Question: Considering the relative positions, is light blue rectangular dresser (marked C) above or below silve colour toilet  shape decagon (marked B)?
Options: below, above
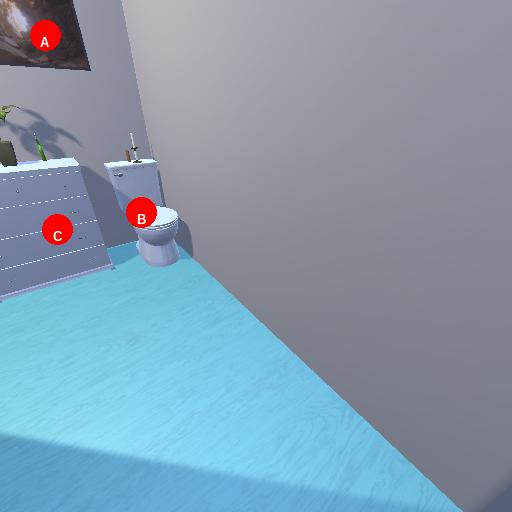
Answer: below